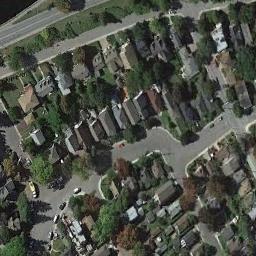
Label: residential